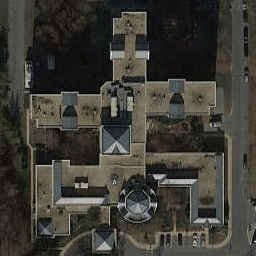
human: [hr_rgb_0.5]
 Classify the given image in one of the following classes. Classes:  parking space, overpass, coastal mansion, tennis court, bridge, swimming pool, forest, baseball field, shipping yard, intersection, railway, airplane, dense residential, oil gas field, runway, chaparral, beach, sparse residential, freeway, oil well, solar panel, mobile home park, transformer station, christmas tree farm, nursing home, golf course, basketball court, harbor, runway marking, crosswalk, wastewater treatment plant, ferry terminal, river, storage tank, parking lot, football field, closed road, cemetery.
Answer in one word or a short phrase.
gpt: nursing home